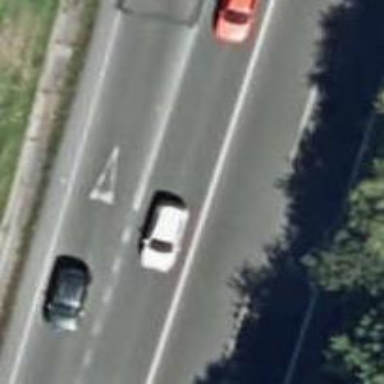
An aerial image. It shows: Asphalt road classified as trunk highway.